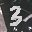
Label: 3